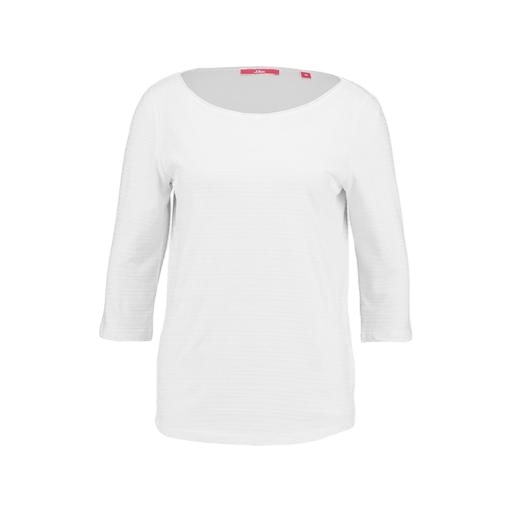
white three-quarter-sleeve scoop-neck t-shirt only macy, white three-quarter-sleeve top only macy, white petite boat-neck t-shirt only macy, white background